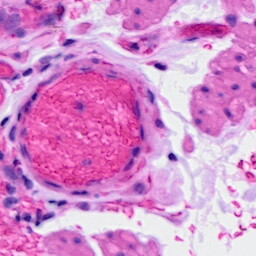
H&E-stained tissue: Ovarian